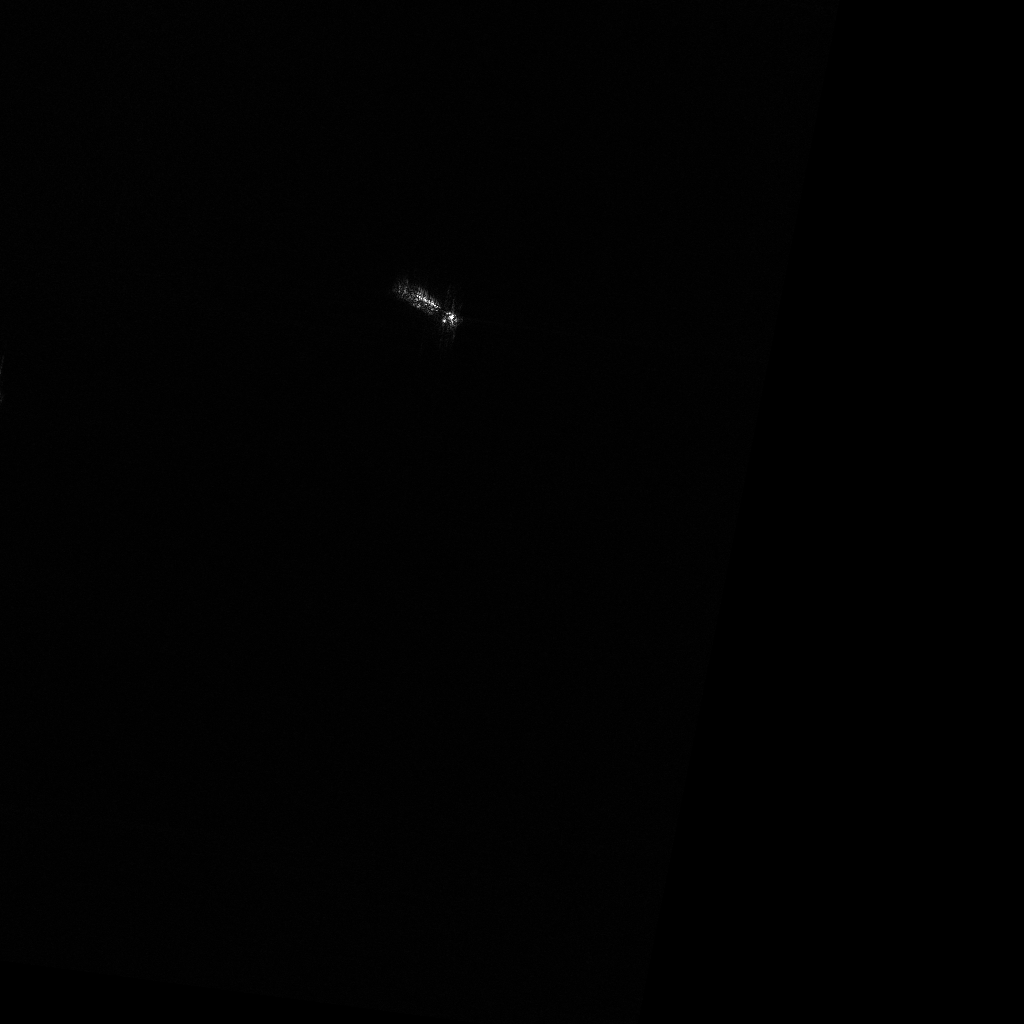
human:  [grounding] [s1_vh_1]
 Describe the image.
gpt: In the satellite image, there is  <ref>1 large container </ref> <box>[[37, 28, 46, 32, 43]]</box> located at center.